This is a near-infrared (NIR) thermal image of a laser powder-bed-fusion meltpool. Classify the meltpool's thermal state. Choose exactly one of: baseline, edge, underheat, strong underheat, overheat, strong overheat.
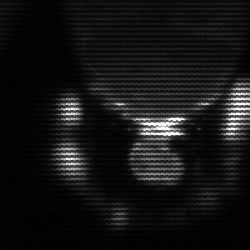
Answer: baseline